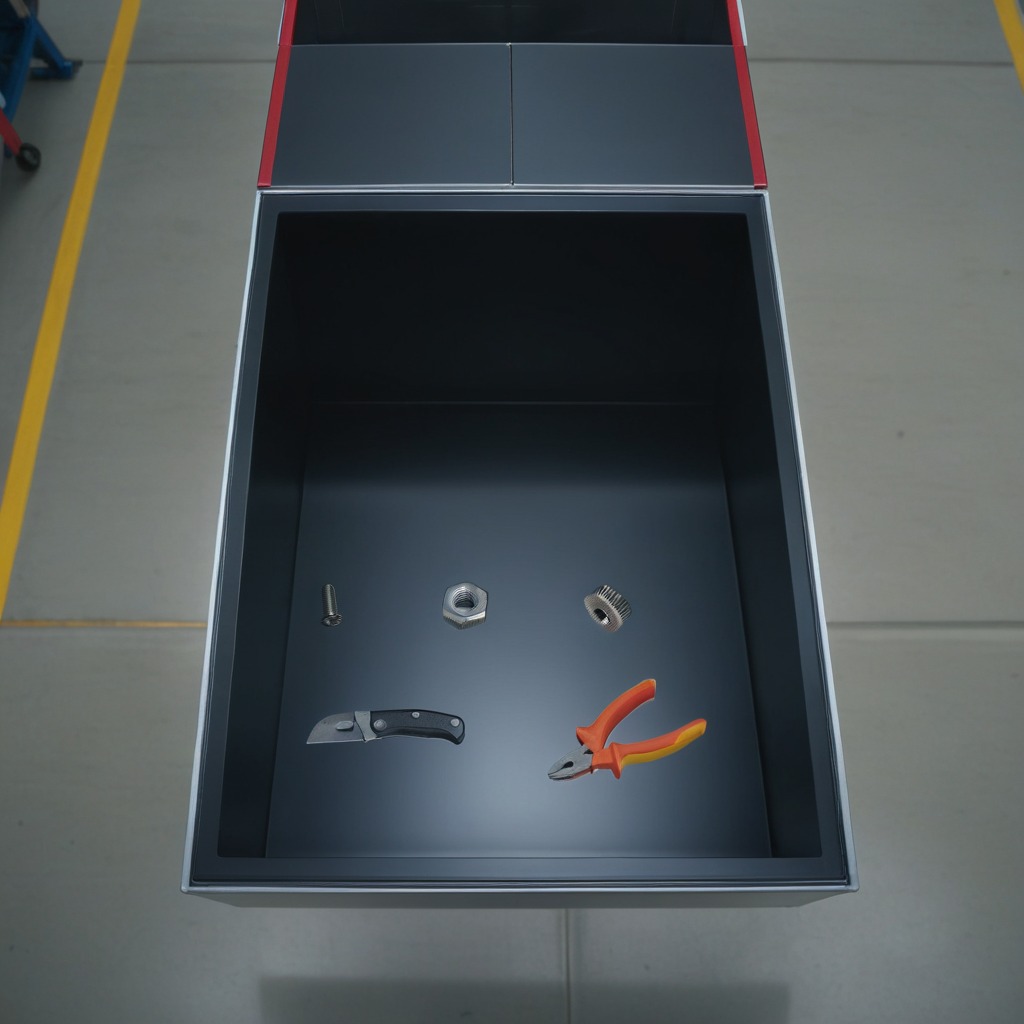
A steel gear with teeth, a utility knife, a metal machine screw, pliers, and a metal nut are lying on the toolbox surface.